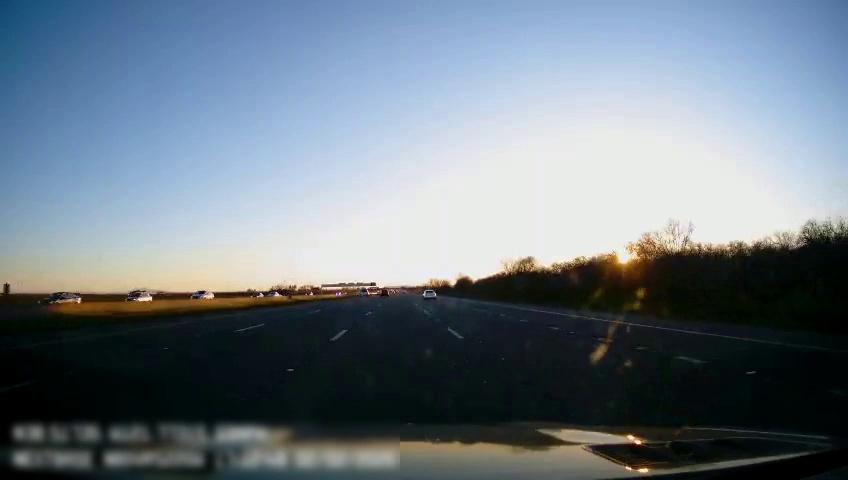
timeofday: Day
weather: Sunny
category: Drivable Space
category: Vehicles | SUV
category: Vehicles | Car
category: Vehicles | Car
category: Vehicles | Car
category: Vehicles | Car
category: Vehicles | Car
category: Vehicles | SUV
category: Lanes | Alternate Lane
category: Lanes | Alternate Lane
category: Lanes | Current Lane
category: Lanes | Current Lane
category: Lanes | Alternate Lane
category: Lanes | Alternate Lane